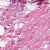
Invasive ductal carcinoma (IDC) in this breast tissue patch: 0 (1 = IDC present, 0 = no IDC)